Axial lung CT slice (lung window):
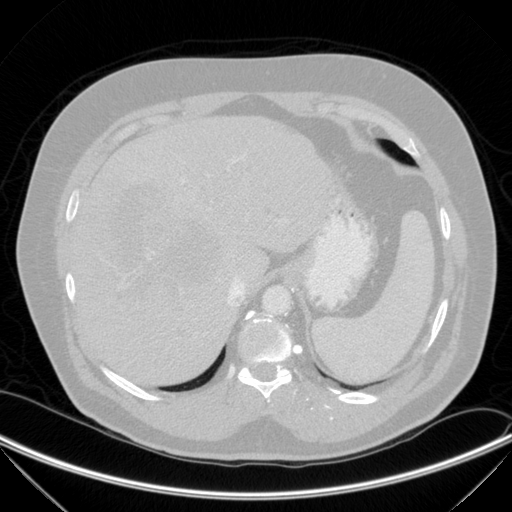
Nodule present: no